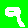
Digit: 9